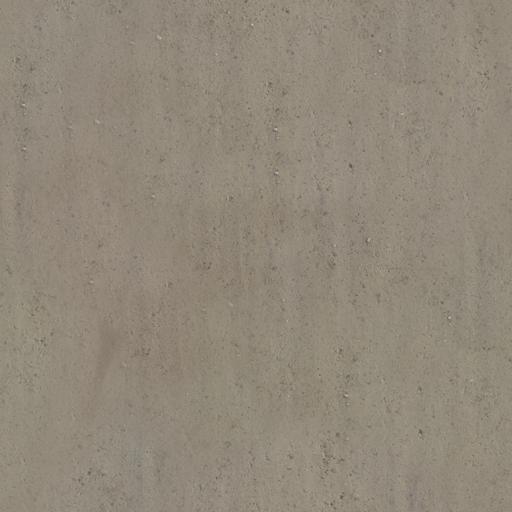
Tags: dirt dirty ground light smooth